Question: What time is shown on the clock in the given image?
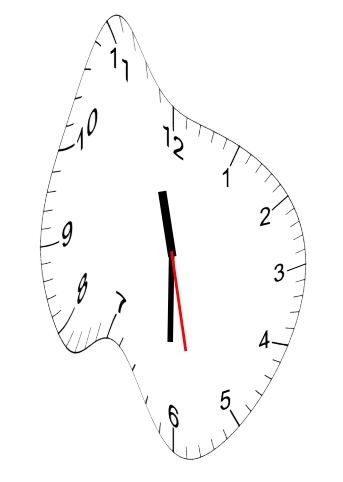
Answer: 11:30:28